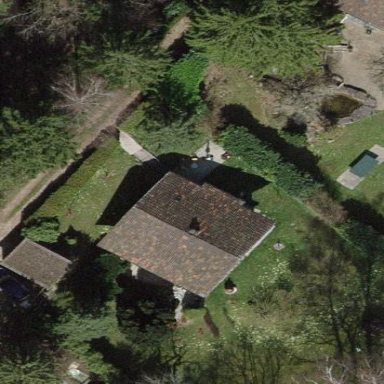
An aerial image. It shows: Simple house.